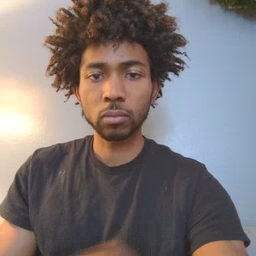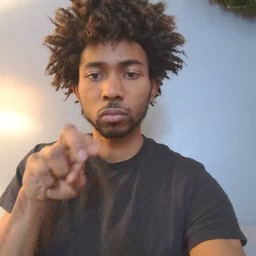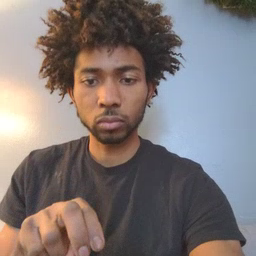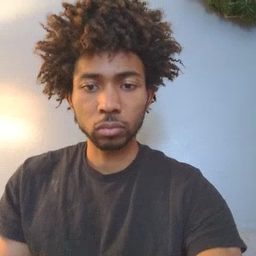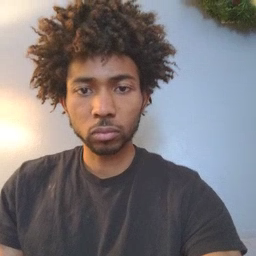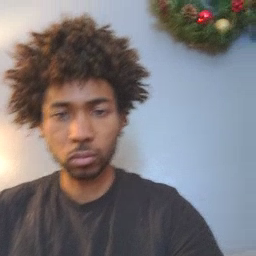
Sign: chair